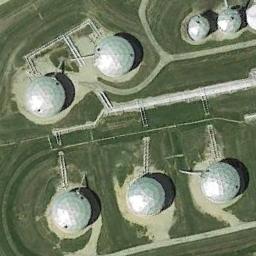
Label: storage_tank